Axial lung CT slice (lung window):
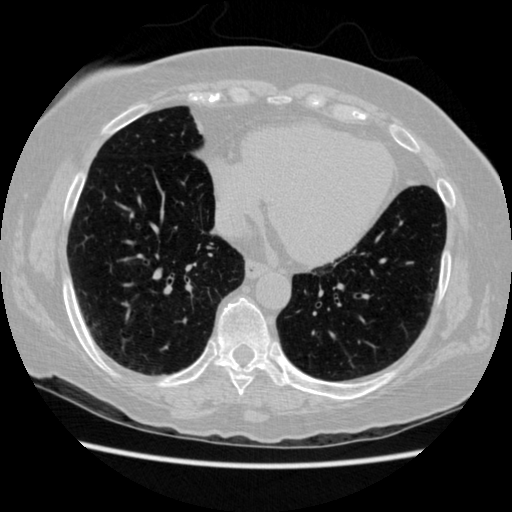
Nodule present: no